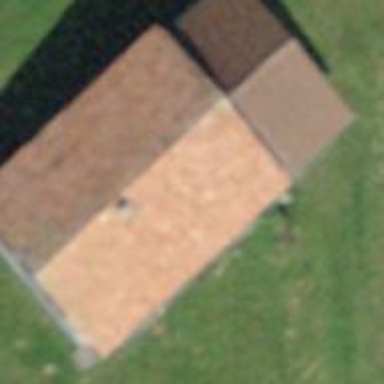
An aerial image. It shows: Cabin.